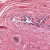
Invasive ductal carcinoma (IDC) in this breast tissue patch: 0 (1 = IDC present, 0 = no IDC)